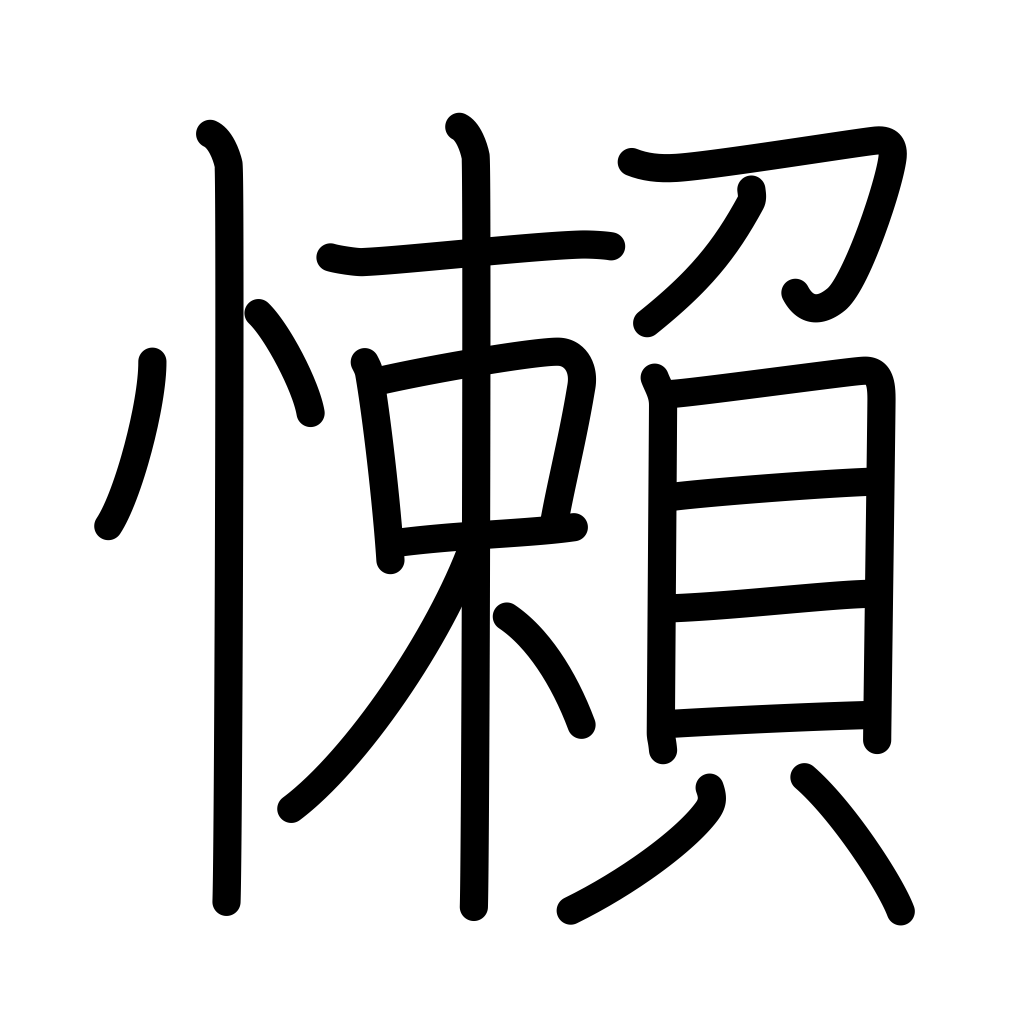
Meaning: languid, be lazy, be negligent